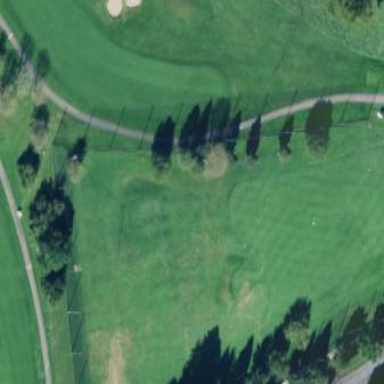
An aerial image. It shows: Grassy area used as driving range for golf.